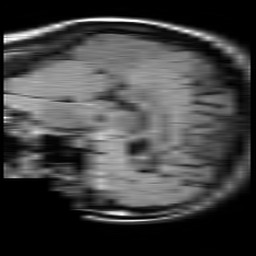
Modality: FLAIR
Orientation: sagittal
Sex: female
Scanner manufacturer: philips
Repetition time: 11 s
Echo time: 0.125 s